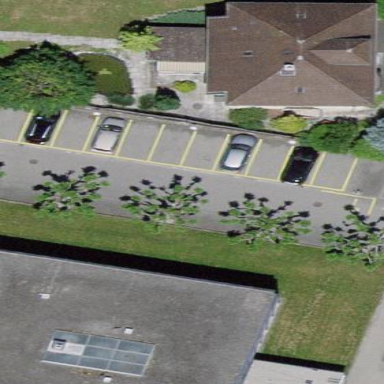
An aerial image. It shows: Parking area with surface.